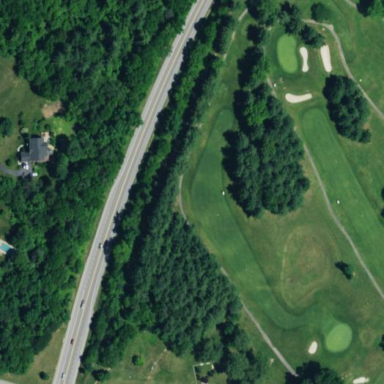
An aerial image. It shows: Grassy area designated as golf fairway.